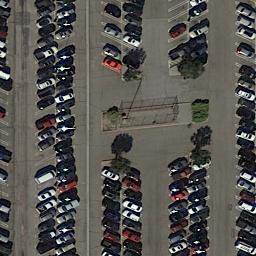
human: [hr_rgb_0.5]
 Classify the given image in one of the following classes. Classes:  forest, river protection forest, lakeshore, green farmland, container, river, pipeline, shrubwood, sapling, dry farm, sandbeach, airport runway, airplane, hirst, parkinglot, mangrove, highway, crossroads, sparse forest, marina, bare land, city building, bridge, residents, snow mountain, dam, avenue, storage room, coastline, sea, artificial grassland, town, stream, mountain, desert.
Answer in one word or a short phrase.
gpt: parkinglot